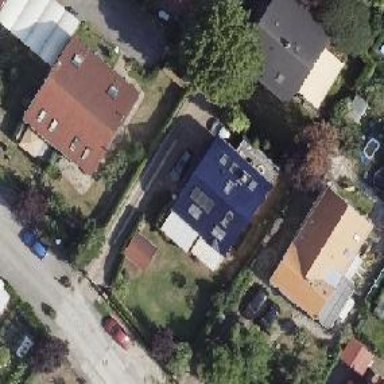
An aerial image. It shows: Detached building.